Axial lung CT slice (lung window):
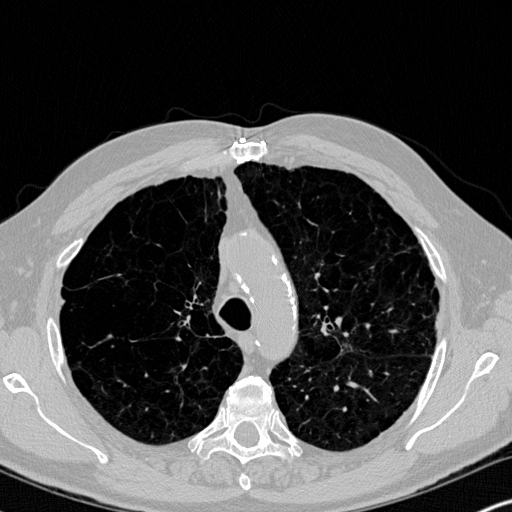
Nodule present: yes
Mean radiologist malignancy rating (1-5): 2.75